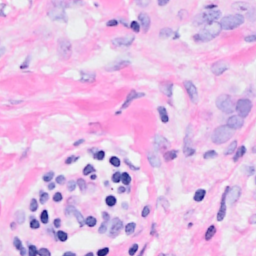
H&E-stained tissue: Breast